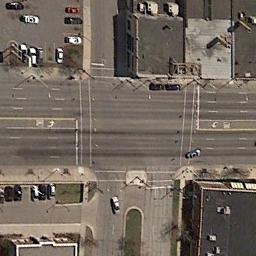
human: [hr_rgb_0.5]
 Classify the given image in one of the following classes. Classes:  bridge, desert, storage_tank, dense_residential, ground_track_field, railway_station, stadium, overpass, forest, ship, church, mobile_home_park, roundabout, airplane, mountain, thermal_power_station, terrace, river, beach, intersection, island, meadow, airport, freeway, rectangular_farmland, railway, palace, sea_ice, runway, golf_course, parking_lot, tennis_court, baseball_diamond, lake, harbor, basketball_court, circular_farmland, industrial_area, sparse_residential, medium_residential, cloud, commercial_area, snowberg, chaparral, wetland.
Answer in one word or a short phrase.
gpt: intersection